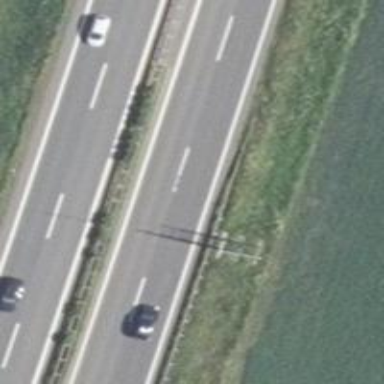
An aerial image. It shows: Asphalt motorway.